Field crop: tomato
Growth stage: 2
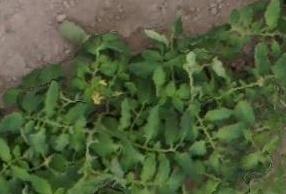
Species: tomato